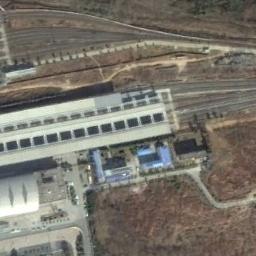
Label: railway_station